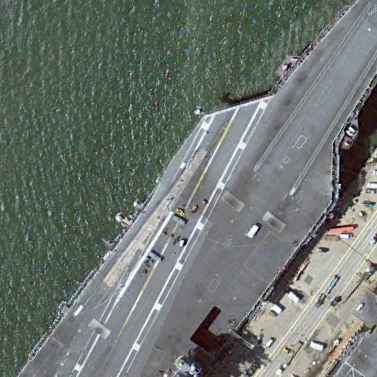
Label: aircraft_carrier